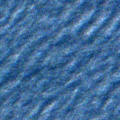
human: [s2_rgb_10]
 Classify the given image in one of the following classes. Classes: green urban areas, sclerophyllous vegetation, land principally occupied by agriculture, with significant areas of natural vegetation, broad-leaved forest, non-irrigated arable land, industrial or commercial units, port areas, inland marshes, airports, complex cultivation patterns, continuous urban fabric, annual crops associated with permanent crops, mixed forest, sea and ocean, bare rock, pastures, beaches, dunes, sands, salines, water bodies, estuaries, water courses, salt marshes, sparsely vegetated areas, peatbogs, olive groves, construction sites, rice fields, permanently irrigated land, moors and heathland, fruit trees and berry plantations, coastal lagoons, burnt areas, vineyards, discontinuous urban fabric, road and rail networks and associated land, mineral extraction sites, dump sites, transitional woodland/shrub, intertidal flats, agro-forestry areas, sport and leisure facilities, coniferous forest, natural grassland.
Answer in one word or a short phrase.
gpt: sea and ocean